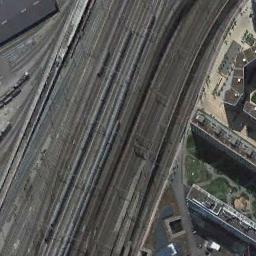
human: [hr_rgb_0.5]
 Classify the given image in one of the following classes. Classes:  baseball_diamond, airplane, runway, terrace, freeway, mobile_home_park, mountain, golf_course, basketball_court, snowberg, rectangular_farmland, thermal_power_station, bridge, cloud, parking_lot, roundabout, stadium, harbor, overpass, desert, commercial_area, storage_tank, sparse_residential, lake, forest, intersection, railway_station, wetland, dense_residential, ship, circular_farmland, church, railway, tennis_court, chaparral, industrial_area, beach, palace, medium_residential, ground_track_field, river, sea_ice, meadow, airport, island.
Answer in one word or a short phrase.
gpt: railway